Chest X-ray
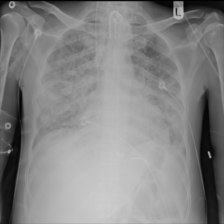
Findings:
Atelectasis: negative
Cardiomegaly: negative
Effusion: negative
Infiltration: positive
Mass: negative
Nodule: negative
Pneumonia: negative
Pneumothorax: negative
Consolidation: negative
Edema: negative
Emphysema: negative
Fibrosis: negative
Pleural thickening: negative
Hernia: negative